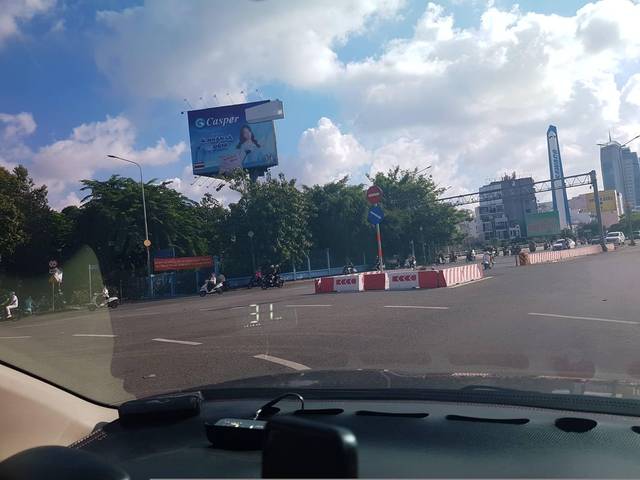
Region: Vietnam
Coordinates: 10.792, 106.7